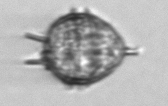
Label: Protoperidinium